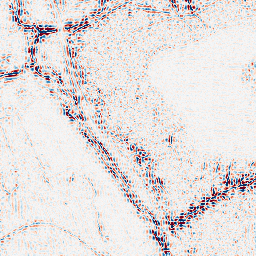
Category: wavelet
Decomposition family: wavelet_dwt
Decomposition parameters: wavelet: db8
level: 2
Upsampling method: sinc_hamming
Upsampling parameters: scale: 2
kernel_size: 4
Upsampling scale: 2